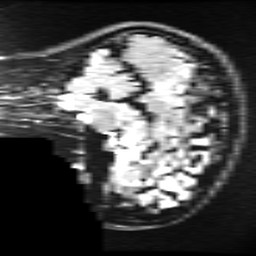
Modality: FLAIR
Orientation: sagittal
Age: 41
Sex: female
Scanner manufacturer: ge
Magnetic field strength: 3 T
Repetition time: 11 s
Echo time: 0.1497 s